Question: <URL>
But I have a problem understanding something :
Facebook (among others) use the 'for(;;) || while(1)' thing in their json responses :

And - obviously - if I want to use the data I have to remove the 'for(;;)' string and then parse it myself.
I was also told (by @esailija) that :
> You can't remove the for loop unless you are from same origin that's the point
Ok great - this is because of the same origin policy.
I ask this :
Lets say John is doing this on his site ('john.com'):
'''
bla bla...
<script src="facebook.com/ajax/recent" type="text/javascript"></script>
bla bla...
'''
Notice its the url as facebook's ( my left most red arrow) -
- '<scrip>...</script>''for(;;)''{"__ar:1,....}''myCallBack({"__ar:1,....});'
I mean : It's just like this :
'''
var a=1;
{"__ar:1,....} <--- john can't do nothing with this.
var b=1;
'''
Question :
What am I missing and does my assumptions are correct ?
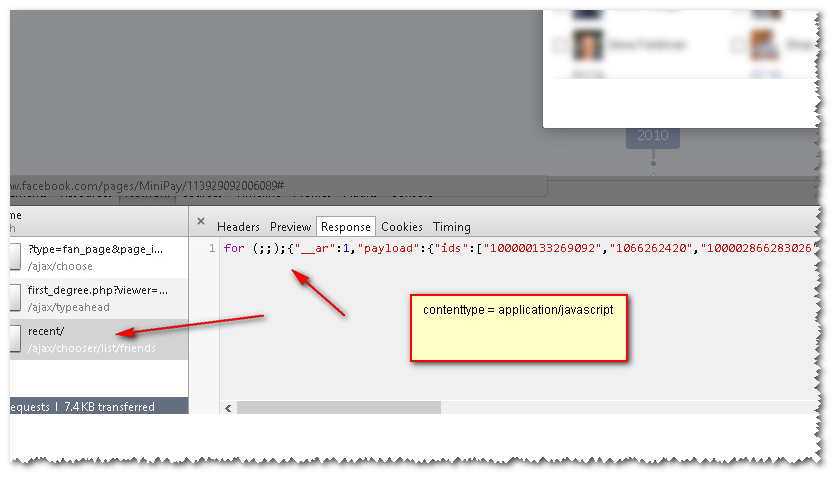
Answer: The problem at the time was that it was not safe to have a noop-looking array literal. E.g. executing code like this:
'''
[1,2,3]
'''
Would actually call the array constructor with those values. Which will be far from harmless as the following example shows:
'''
<script>
Array = function() {
//Steal the values etc
};
</script>
<script src="facebook.com/yourtimeline.json"></script>
//above has code like [{profile_id}, {},...] which calls the array constructor
//with those values and I have access to them.
'''
If you visited my page on older browser (and I do mean old, as in firefox 2) while logged in on facebook, I could get your data silently in the array constructor if there was no 'for(;;)'. But because there is, my page will just loop indefinitely.